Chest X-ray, AP view. Patient: 22 years old, sex F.
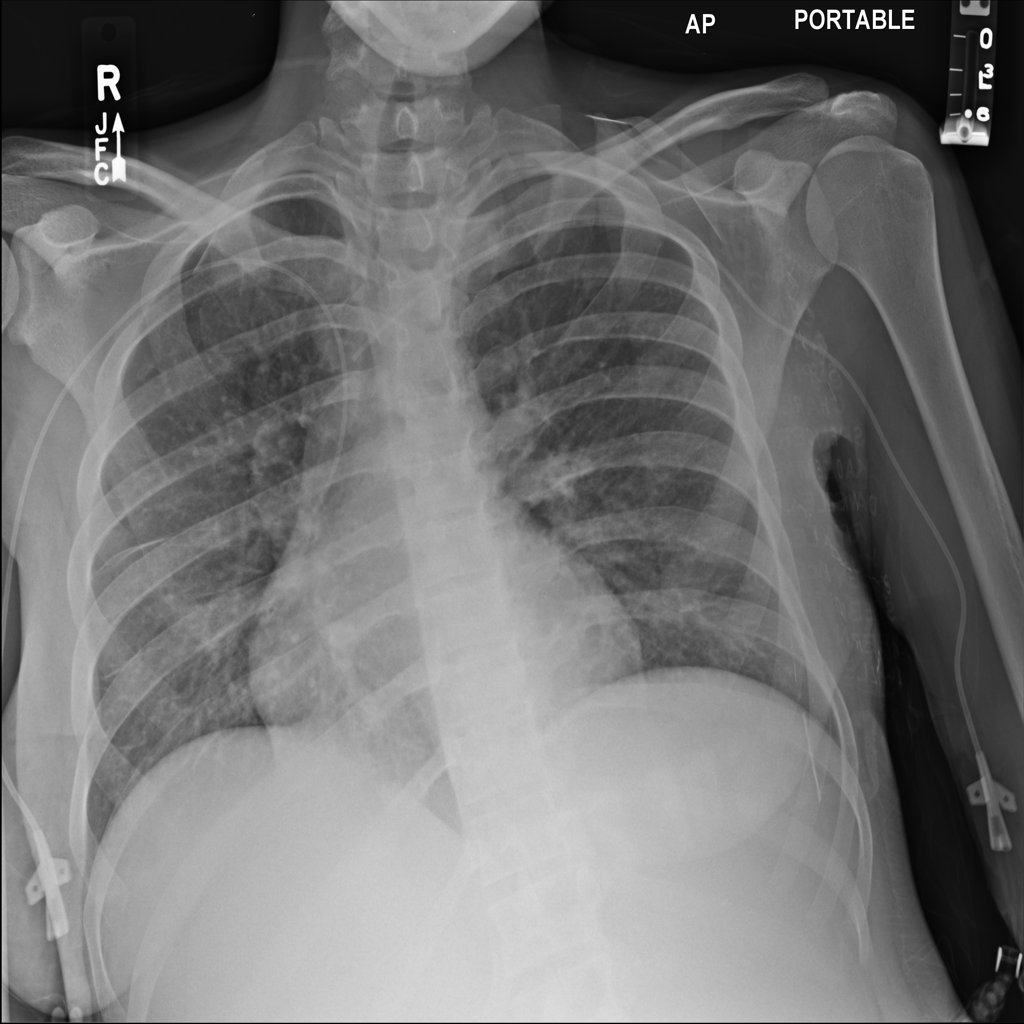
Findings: No Finding